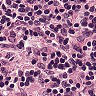
Metastatic tissue present: no